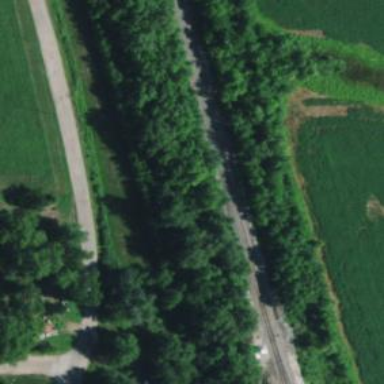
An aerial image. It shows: Abandoned railway.